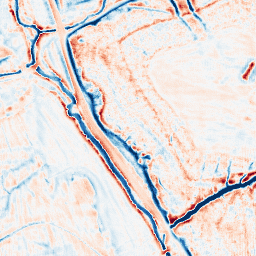
Category: edge_preserving
Decomposition family: bilateral
Decomposition parameters: d: 15
sigma_color: 25
sigma_space: 50
Upsampling method: fft_zeropad
Upsampling parameters: scale: 8
Upsampling scale: 8